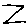
Label: zigzag